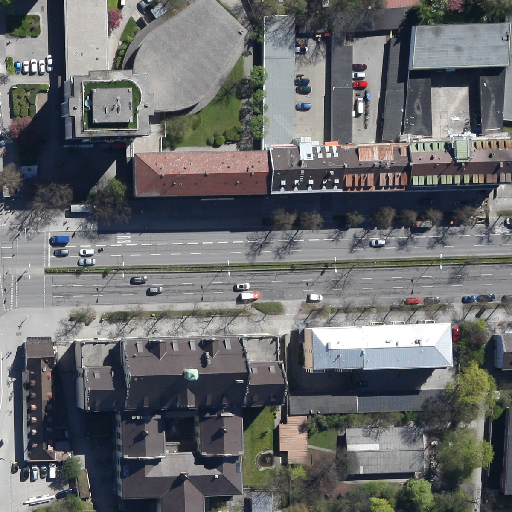
Referring expression: bikeway along with tree